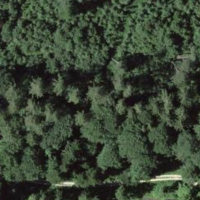
EUNIS habitat code: 41
Species observed at this site:
Helix pomatia